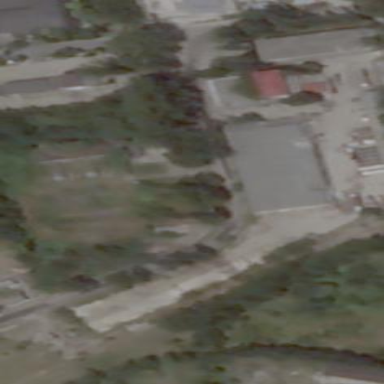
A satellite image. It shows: Power substation.